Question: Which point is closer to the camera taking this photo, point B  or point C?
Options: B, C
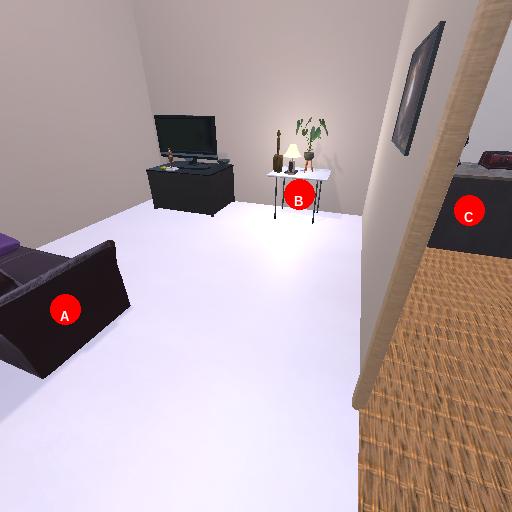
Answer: B